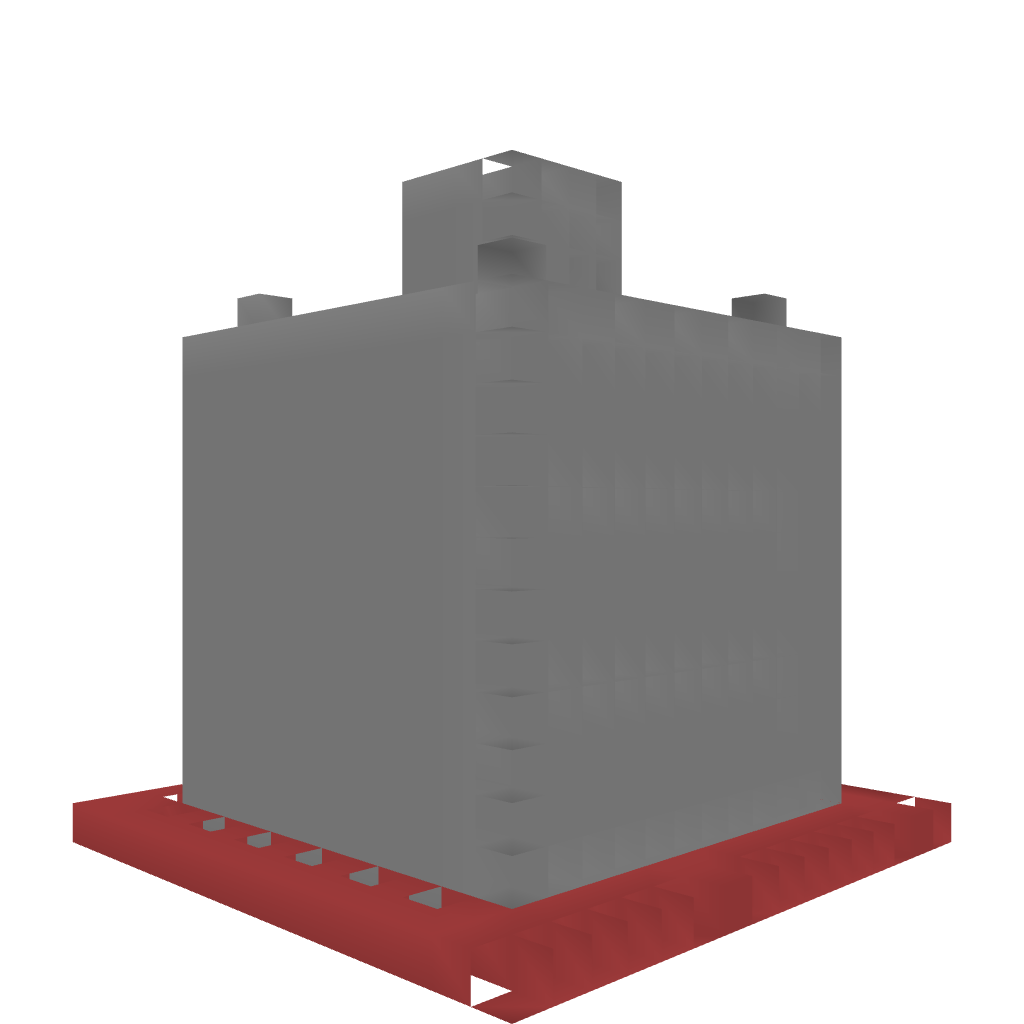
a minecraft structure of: castle 4 bad low quality